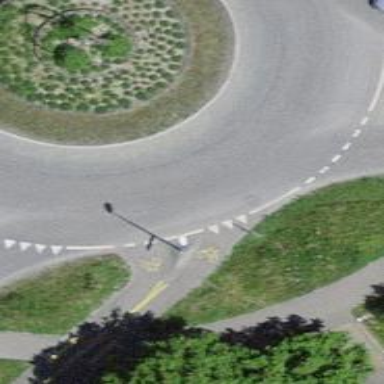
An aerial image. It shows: Asphalt road that is secondary route leading to roundabout.